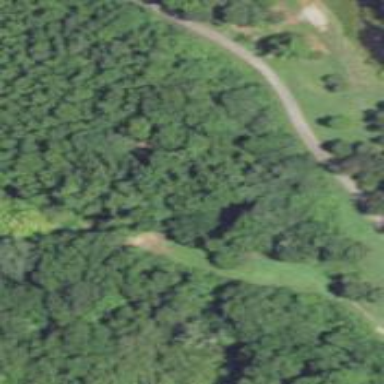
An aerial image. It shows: Disc golf hole.